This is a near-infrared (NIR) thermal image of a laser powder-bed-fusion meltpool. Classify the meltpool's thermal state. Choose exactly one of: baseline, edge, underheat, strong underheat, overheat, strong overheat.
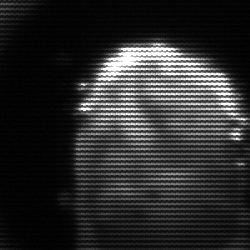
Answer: baseline